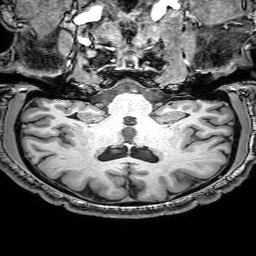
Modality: T1w
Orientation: sagittal
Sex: male
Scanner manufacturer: philips
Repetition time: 0.008075 s
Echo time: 0.00369 s